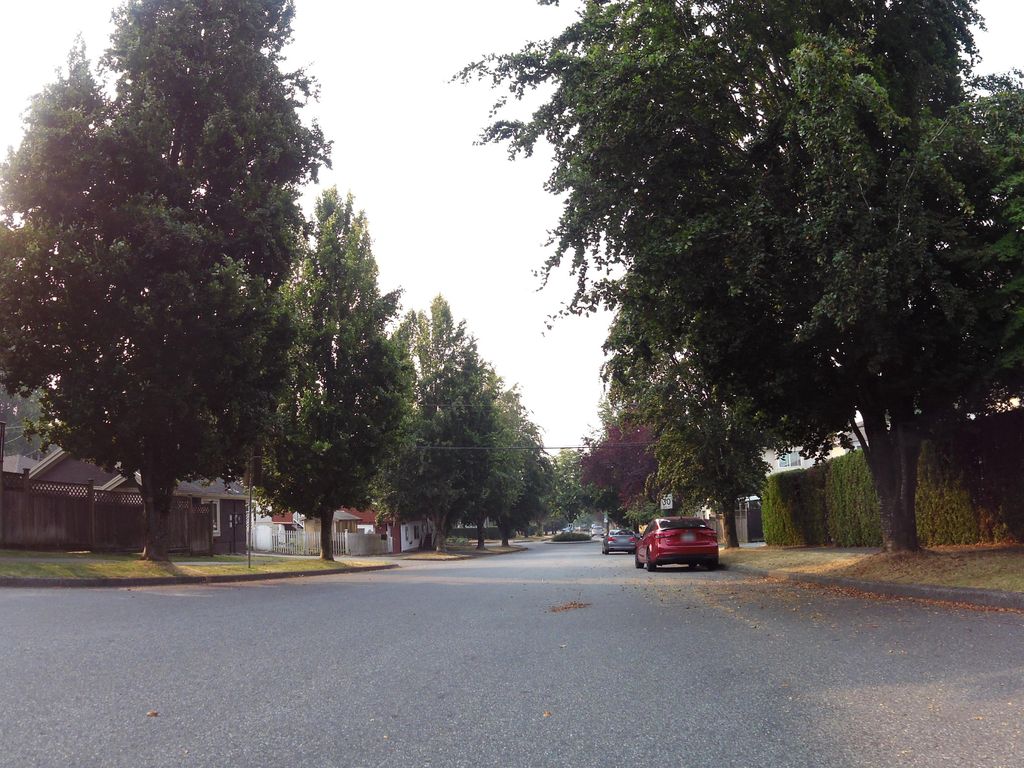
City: vancouver